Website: apple
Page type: payment
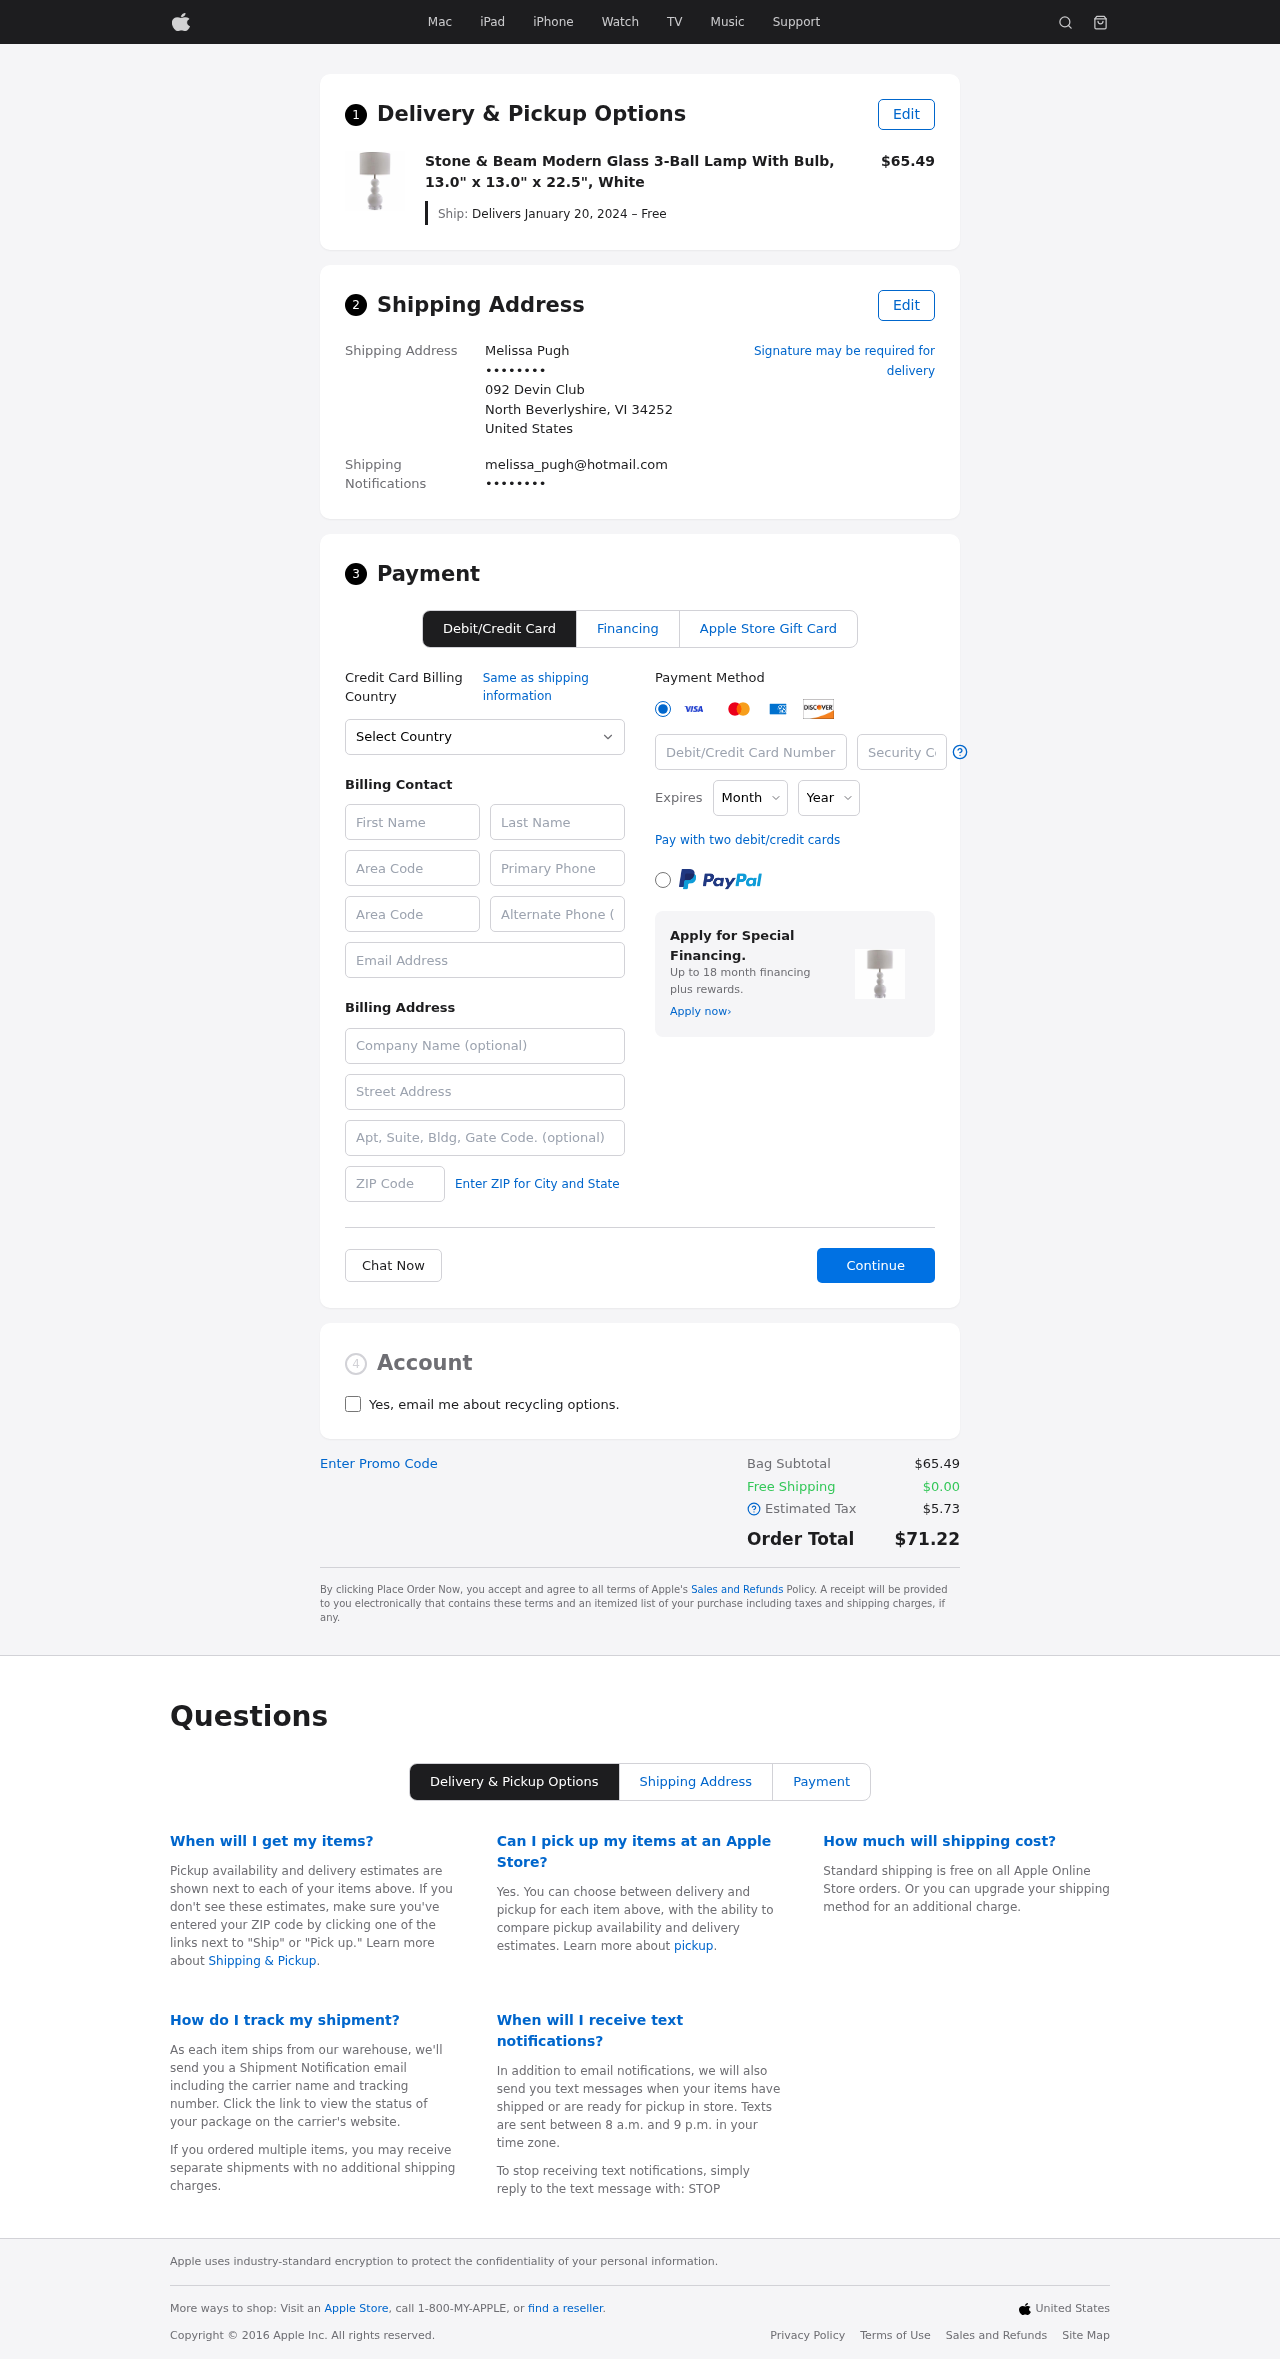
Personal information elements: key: PII_CARD_CVV
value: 701
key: PII_CARD_EXPIRY_MONTH
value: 09
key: PII_CARD_EXPIRY_YEAR
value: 28
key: PII_CARD_NUMBER
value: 6011 8970 5315 5860
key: PII_CITY_STATE_ZIP
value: North Beverlyshire, VI 34252
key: PII_COUNTRY
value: United States
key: PII_EMAIL
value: melissa_pugh@hotmail.com
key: PII_EMAIL2
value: melissa_pugh@hotmail.com
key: PII_FIRSTNAME
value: Melissa
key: PII_FULLNAME
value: Melissa Pugh
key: PII_LASTNAME
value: Pugh
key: PII_PHONE3
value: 2869853691
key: PII_PHONE_AREA
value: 286
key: PII_SECURITY_CODE
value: WJ44
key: PII_STREET
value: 092 Devin Club
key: PII_PHONE
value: ••••••••
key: PII_PHONE2
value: ••••••••
Product elements: key: PRODUCT1_NAME
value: Stone & Beam Modern Glass 3-Ball Lamp With Bulb, 13.0" x 13.0" x 22.5", White
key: PRODUCT1_PRICE
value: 65.49
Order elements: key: ORDER_DELIVERY_DATE
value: Delivers January 20, 2024 – Free
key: ORDER_SUBTOTAL
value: $65.49
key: ORDER_SHIPPING_COST
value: $0.00
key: ORDER_TAX
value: $5.73
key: ORDER_TOTAL
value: $71.22